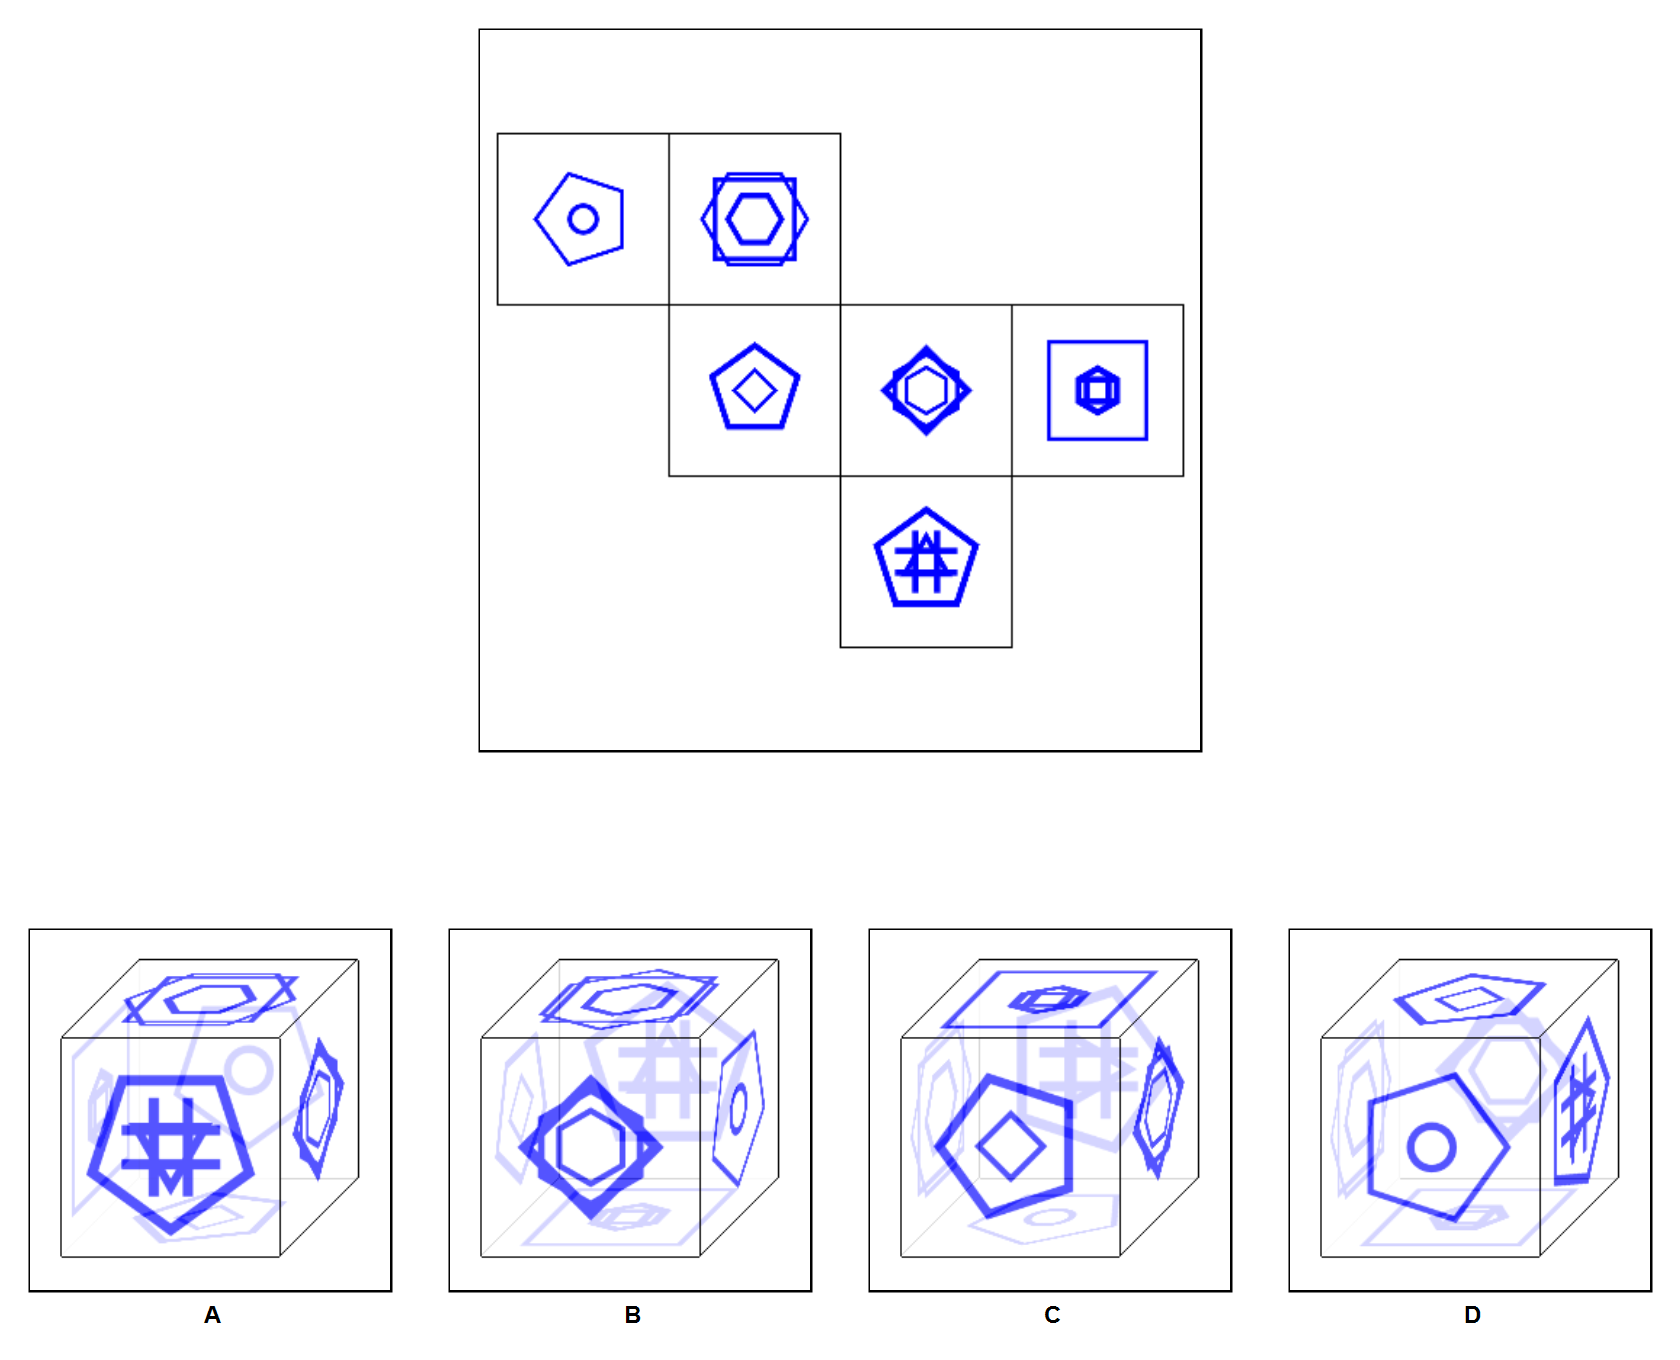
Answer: D